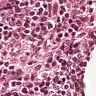
Metastatic tissue present: no